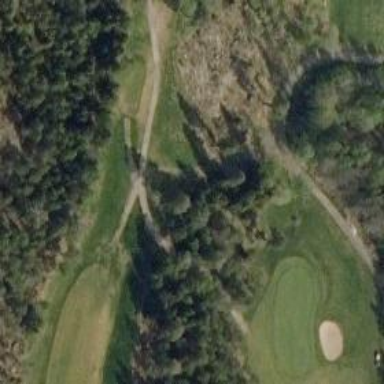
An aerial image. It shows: Path used for both walking and golf.